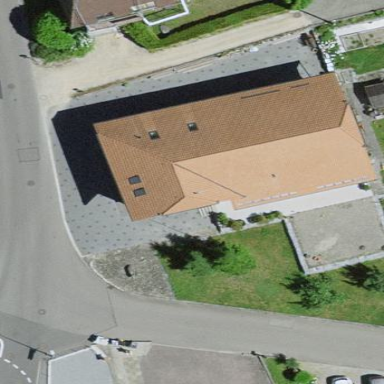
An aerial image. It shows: Residential building.